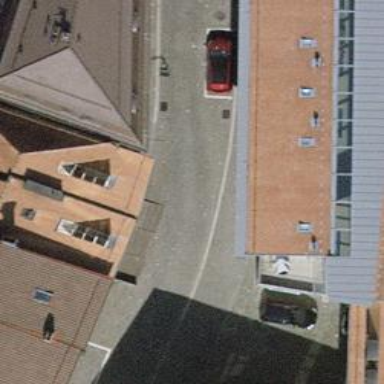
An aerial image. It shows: Living street with sett surface.